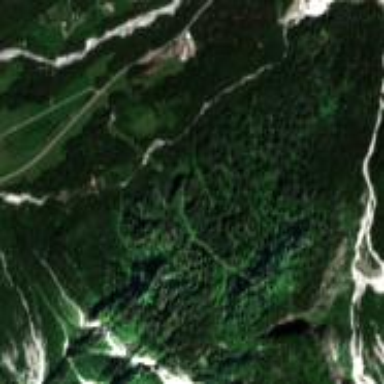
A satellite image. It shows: Forest area.